Question: Hapi.js Validation with Joi + 'failAction' question.
## Situation
We want to build a "" -
rendered application using .
I'm trying to how to avoid returning a "" '400'
error to the client when 'Joi' validation :

We want to intercept this "" and display it in the html template back to the client,
instead of simply returning the '400' error.
<URL> advised that we should:
> "Look at failAction under <URL> "
So we added 'failAction: 'log'' to the '/register' route handler:
'''
{
method: '*',
path: '/register',
config: {
validate: {
payload : register_fields,
failAction: 'log'
}
},
handler: register_handler
}
'''
See code in:
<URL>
the 'register_handler' is:
'''
function register_handler(request, reply, source, error) {
console.log(request.payload);
console.log(' - - - - - - - - - - - - - - - - - - - - -');
console.log(source)
console.log(' - - - - - - - - - - - - - - - - - - - - -');
console.log(error)
return reply('welcome!');
}
'''
I am expecting to see an error in the terminal/console
but when I try to 'console.log' the 'handler' :
'''
- - - - - - - - - - - - - - - - - - - - -
undefined
- - - - - - - - - - - - - - - - - - - - -
undefined
'''
I asked the question on GitHub: <URL>
but have not yet got an answer with a .
Full code if you have time to help: <URL>
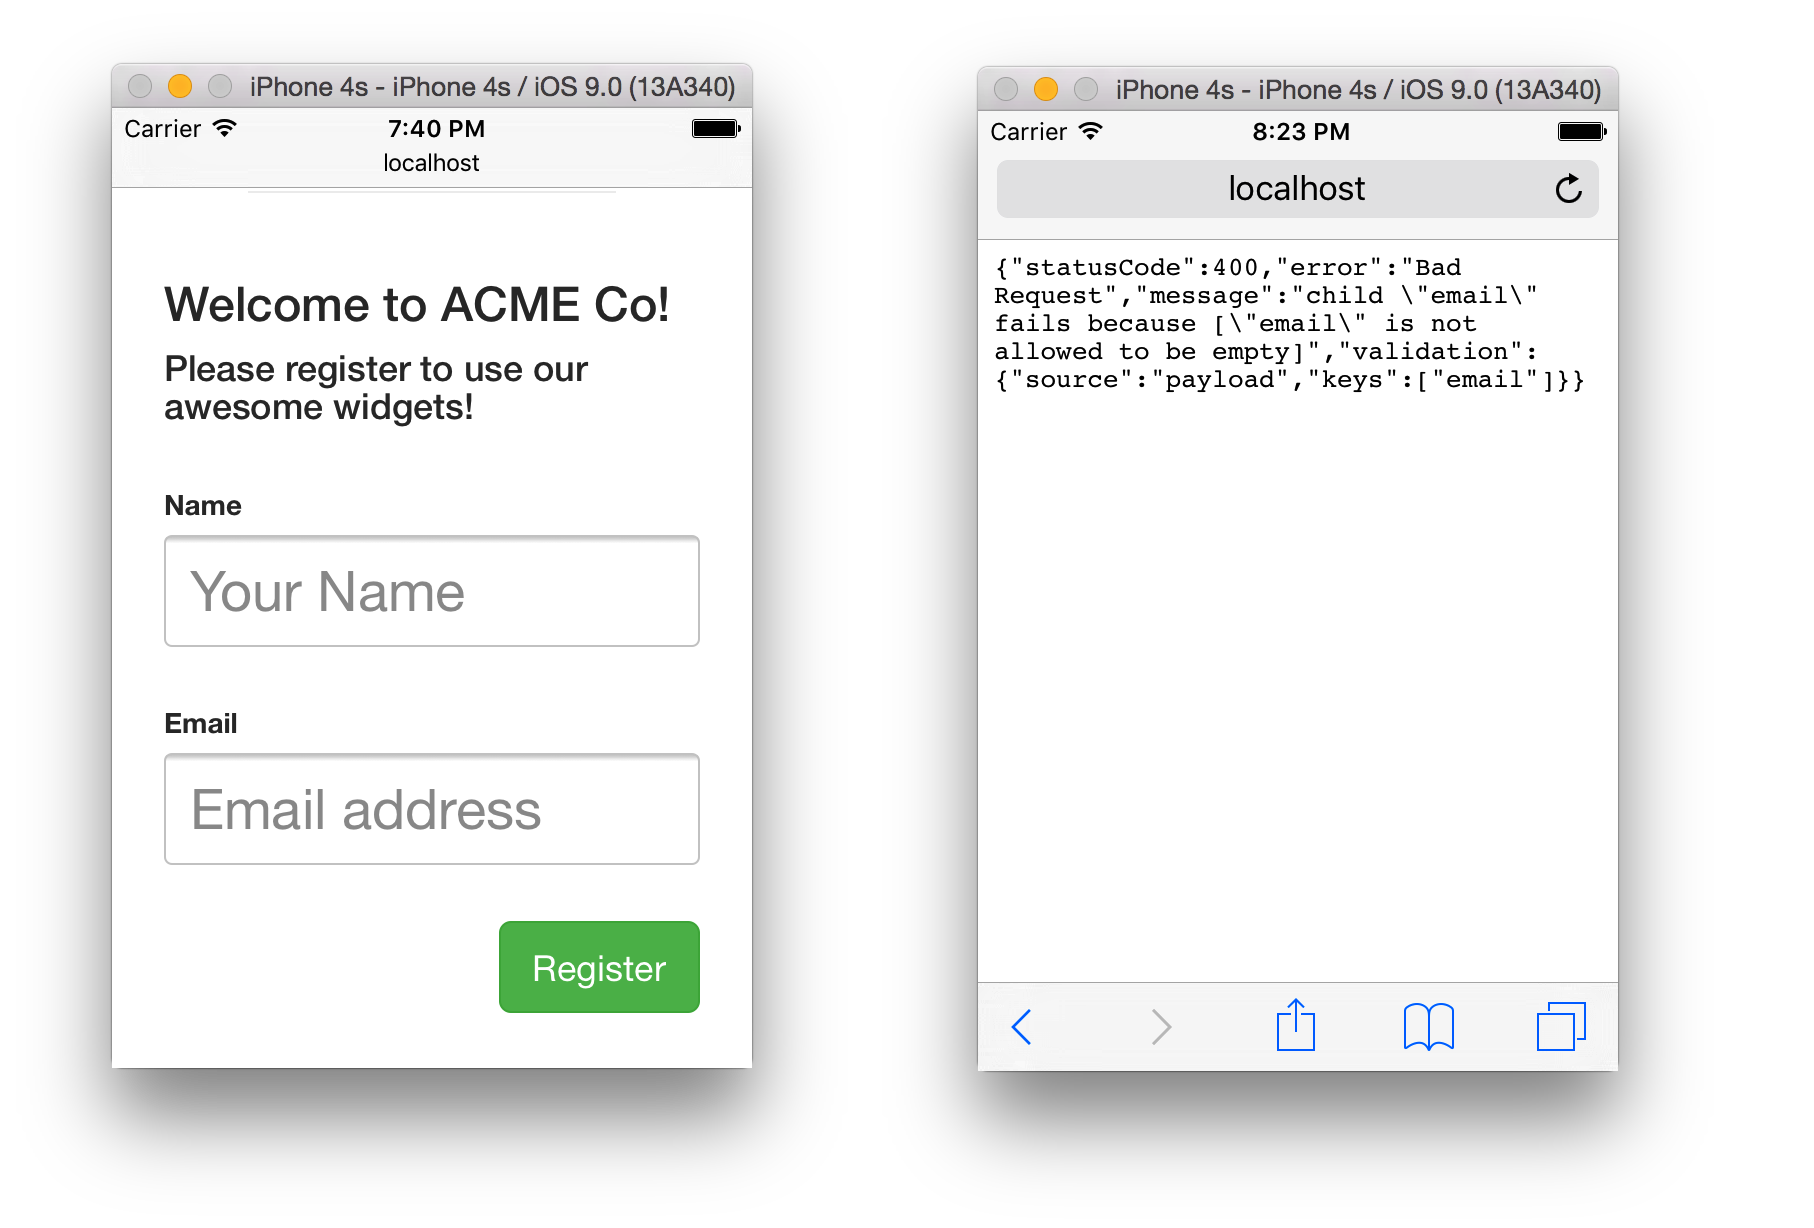
Answer: # There are Two Simple Solutions:
## 1. Use server.ext('onPreResponse' ...
As noted by @Clarkie a way of catching errors in your Hapi App is to use ''onPreResponse''.
We wrote a Hapi Plugin that does exactly that: <URL>
:
<URL>
<URL>
<URL>
<URL>
<URL>
<URL>
And lets you define your own custom error pages in 3 easy steps.
### 1. Install the plugin from npm:
'''
npm install hapi-error --save
'''
### 2. Include the plugin in your Hapi project
Include the plugin when you 'register' your server:
> See: <URL> for simple example
### 3. Ensure that you have a View called error_template
> Note: 'hapi-error' plugin you are using <URL>
which allows you to use Handlebars, Jade, React, etc. for your templates.
Your 'error_template.html' ('error_template.ext''error_template.jsx') should make use of the 3 variables it will be passed:
- 'errorTitle'- 'statusCode''404'- 'errorMessage'
> for an example see: <URL>
!

## 2. Use failAction
<URL>
<URL>
<URL>
<URL>
We added 'failAction' which the 'register_handler'
so that the 'registration-form.html' is shown with any input validation error message ()
'''
{
method: '*',
path: '/register',
config: {
validate: {
payload : register_fields,
failAction: register_handler // register_handler is dual-purpose (see below!)
}
},
handler: register_handler
}
'''
the 'register_handler' is:
'''
function register_handler(request, reply, source, error) {
// show the registration form until its submitted correctly
if(!request.payload || request.payload && error) {
var errors, values; // return empty if not set.
if(error && error.data) { // means the handler is dual-purpose
errors = extract_validation_error(error); // the error field + message
values = return_form_input_values(error); // avoid wiping form data
}
return reply.view('registration-form', {
title : 'Please Register ' + request.server.version,
error : errors, // error object used in html template
values : values // (escaped) values displayed in form inputs
}).code(error ? 400 : 200); // HTTP status code depending on error
}
else { // once successful, show welcome message!
return reply.view('welcome-message', {
name : validator.escape(request.payload.name),
email : validator.escape(request.payload.email)
})
}
}
'''
> See: <URL> for complete file.
Where 'extract_validation_error(error)' and 'return_form_input_values(error)'
are helper functions defined within 'server.js' () which keep our handler function lean.
When we submit the form without any of the required fields we see:

We also use <URL>
to mitigate <URL>
vulnerability:

And display a welcome message on successful registration:

## Conclusion
We feel that re-using the handler function as the 'failAction'
keeps the code related to this route/action in a single place
whereas 'server.ext('onPreResponse' ...' () will introduce ""
which be a source of confusion ()
## #YMMV
Let us know what you think! <URL>